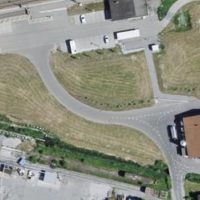
EUNIS habitat code: 56
Species observed at this site:
Sturnus vulgaris
Salvia pratensis